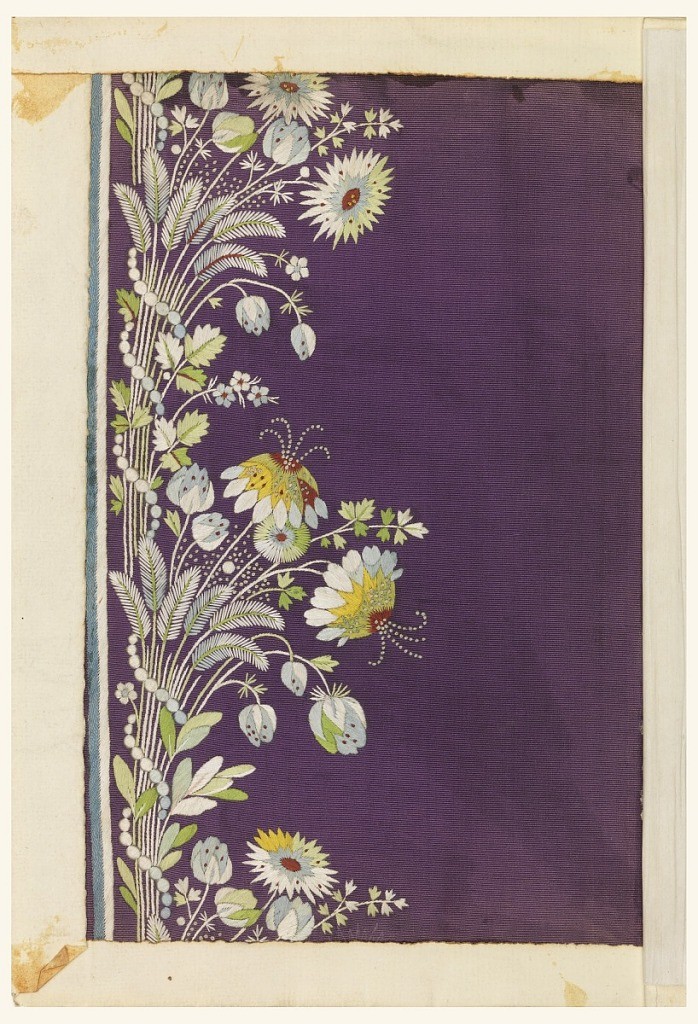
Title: Embroidery sample
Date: ca. 1790
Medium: silk Technique: embroidered on a ribbed foundation
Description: Violet ribbed ground embroidered in a border design of small flowers in white and pale colored silks.